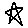
Label: star